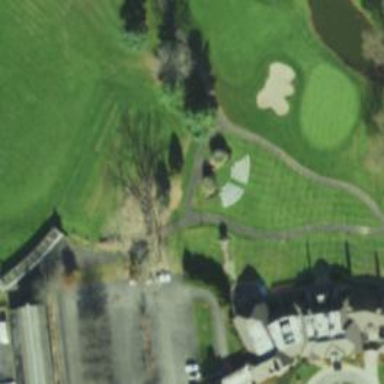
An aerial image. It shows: Path for both roads and golfers.